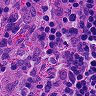
Metastatic tissue present: no